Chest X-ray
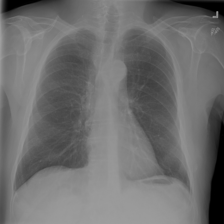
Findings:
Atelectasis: negative
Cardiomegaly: negative
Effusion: negative
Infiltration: negative
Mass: negative
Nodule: negative
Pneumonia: negative
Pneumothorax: negative
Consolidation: negative
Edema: negative
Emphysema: positive
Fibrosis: negative
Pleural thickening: negative
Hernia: negative